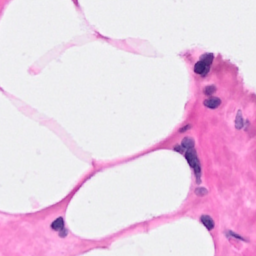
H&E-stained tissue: Breast